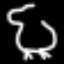
Label: frog